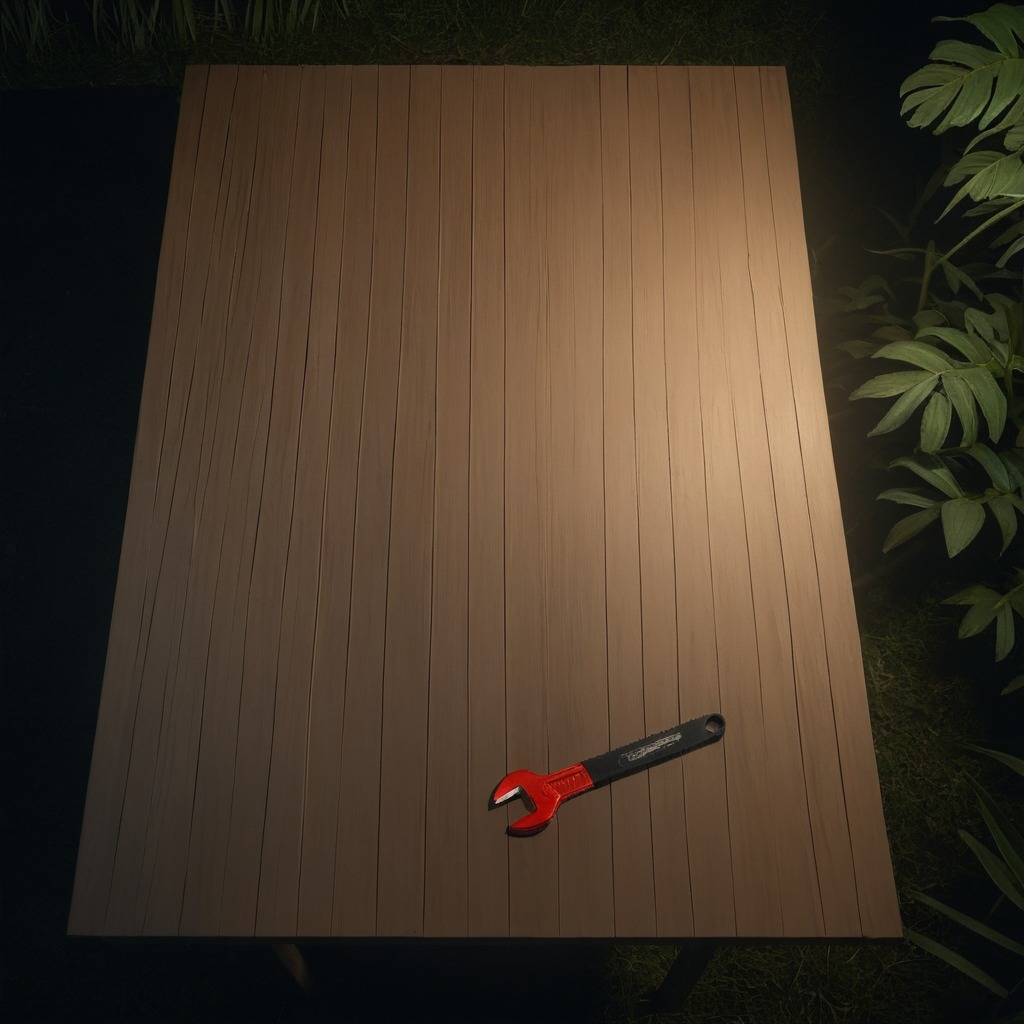
A wrench is lying on a wooden table inside a jungle field workshop tent at night.